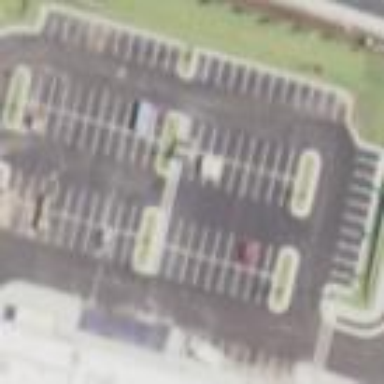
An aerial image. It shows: Parking area.